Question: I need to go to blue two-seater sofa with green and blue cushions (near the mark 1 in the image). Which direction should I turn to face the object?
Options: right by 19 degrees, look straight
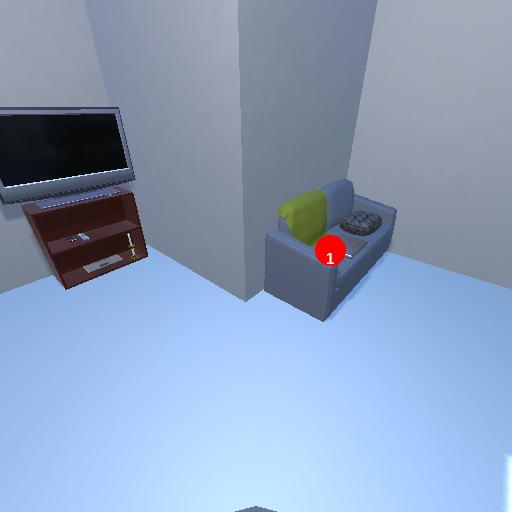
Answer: right by 19 degrees